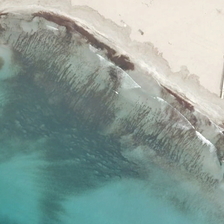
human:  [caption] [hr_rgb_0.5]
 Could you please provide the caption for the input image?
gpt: yellow beach is near a piece of green ocean .

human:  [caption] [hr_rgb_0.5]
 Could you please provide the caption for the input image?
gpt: yellow beach is near a piece of green ocean .

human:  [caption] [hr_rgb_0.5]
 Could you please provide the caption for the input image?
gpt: yellow beach is near a piece of green ocean .

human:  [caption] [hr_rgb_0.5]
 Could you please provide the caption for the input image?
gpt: yellow beach is near a piece of green ocean .

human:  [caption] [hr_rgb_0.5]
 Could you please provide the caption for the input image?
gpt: yellow beach is near a piece of green ocean .